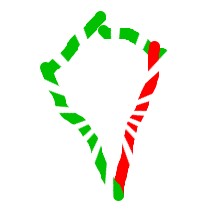
Shape: kite